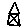
Label: house